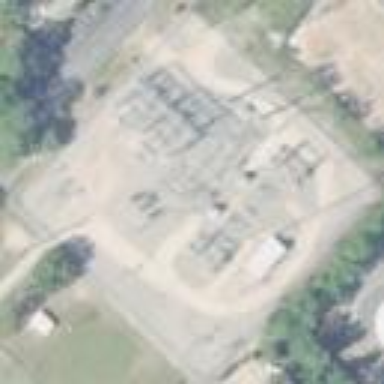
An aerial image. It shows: Distribution power substation secured by fence.